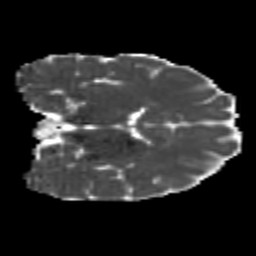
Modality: MD
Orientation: coronal
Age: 24
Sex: male
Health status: healthy
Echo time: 0.074 s